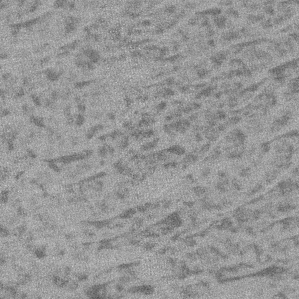
Label: frost